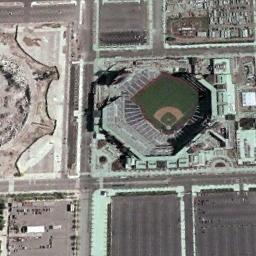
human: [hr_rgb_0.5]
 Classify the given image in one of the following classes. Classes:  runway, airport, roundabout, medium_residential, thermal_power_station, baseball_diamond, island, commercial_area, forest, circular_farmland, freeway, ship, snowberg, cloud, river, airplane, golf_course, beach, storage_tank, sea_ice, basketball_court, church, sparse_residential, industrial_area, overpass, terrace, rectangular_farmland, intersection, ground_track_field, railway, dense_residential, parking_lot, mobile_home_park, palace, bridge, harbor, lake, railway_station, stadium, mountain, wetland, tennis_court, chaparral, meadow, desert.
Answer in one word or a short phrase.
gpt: stadium